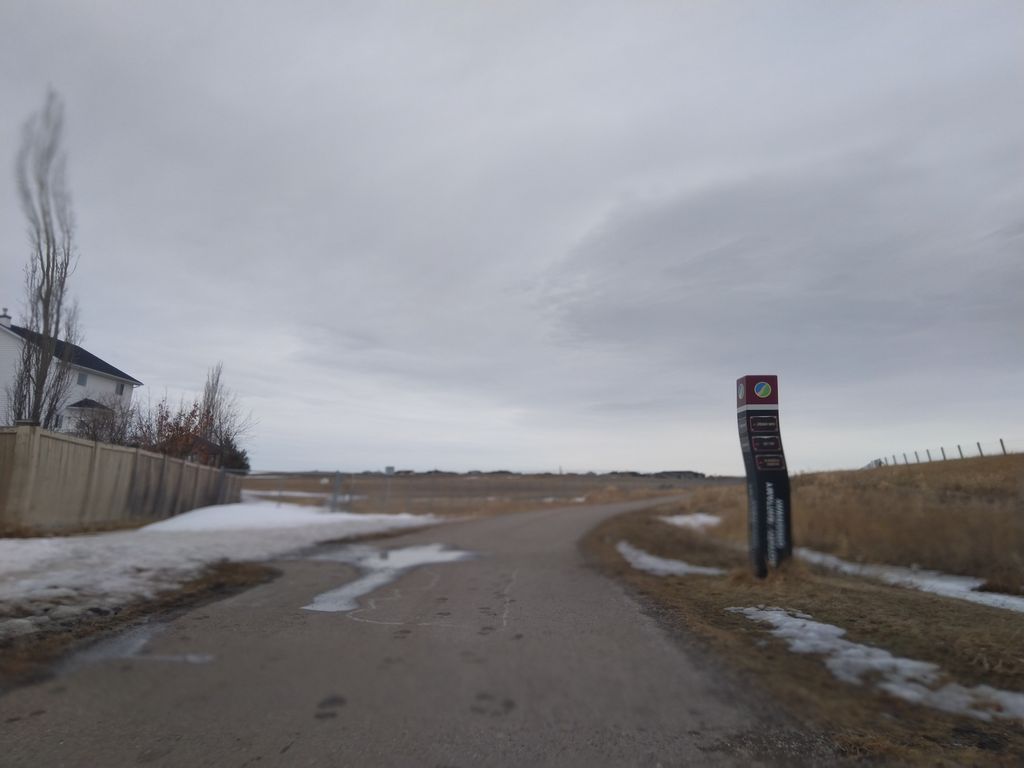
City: calgary